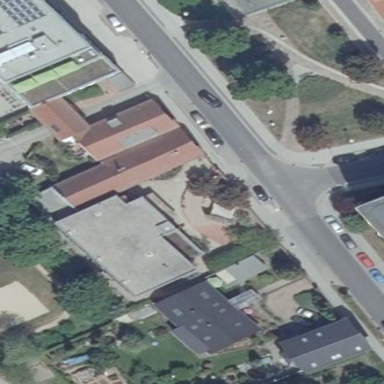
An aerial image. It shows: Street-side parking area with parallel orientation. The surface is made of sett.